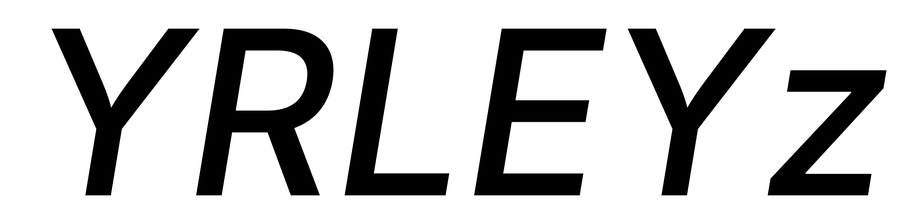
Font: Inter-Italic_Medium_Italic